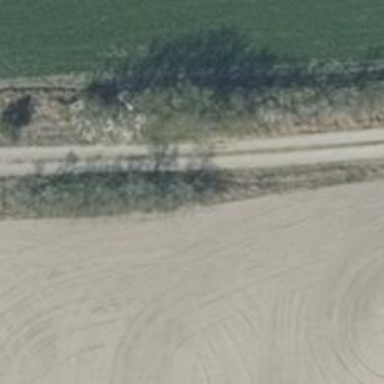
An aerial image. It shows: Row of deciduous broadleaved trees.